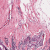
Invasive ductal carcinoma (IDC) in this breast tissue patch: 0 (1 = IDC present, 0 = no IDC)